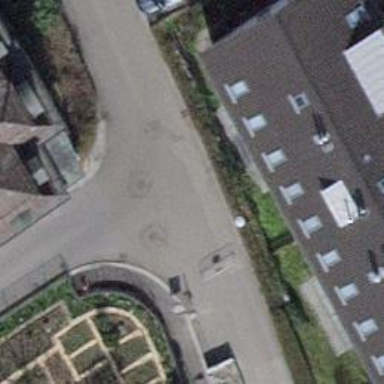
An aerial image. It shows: Residential road with asphalt surface.